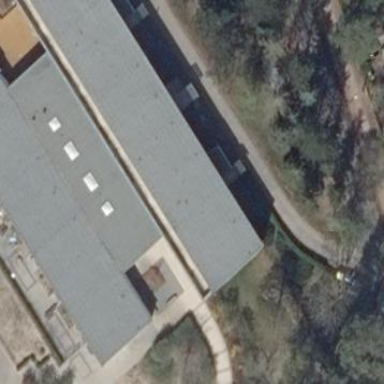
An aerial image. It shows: Kindergarten building.